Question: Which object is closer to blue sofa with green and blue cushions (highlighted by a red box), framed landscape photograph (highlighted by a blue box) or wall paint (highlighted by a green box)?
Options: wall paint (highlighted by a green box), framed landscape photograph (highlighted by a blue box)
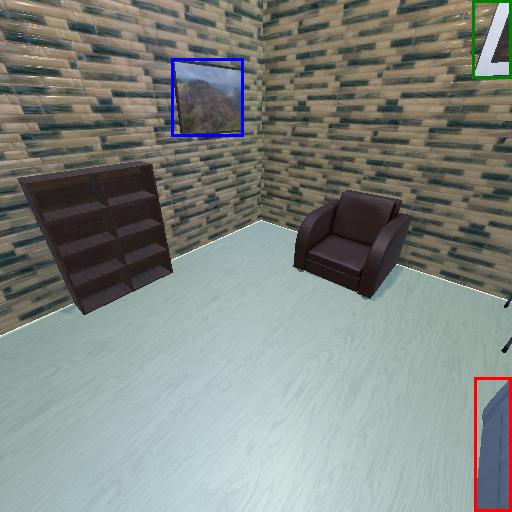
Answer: wall paint (highlighted by a green box)